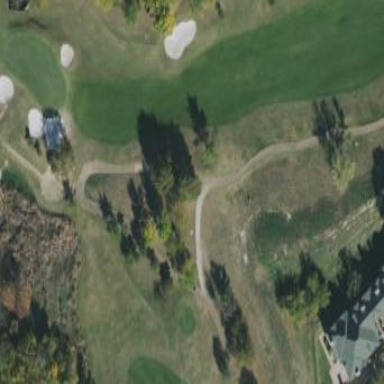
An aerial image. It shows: Scenic golf fairway.